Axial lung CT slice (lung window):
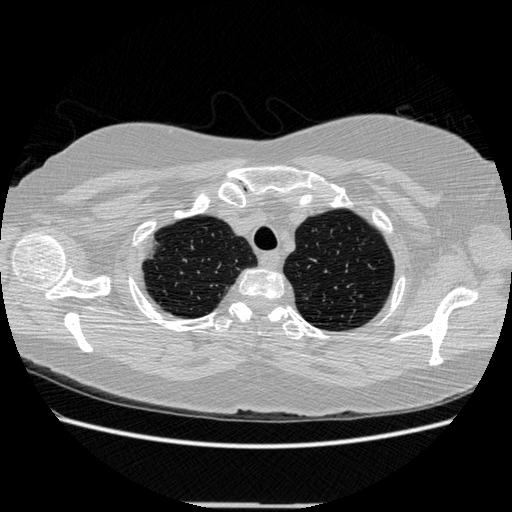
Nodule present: no